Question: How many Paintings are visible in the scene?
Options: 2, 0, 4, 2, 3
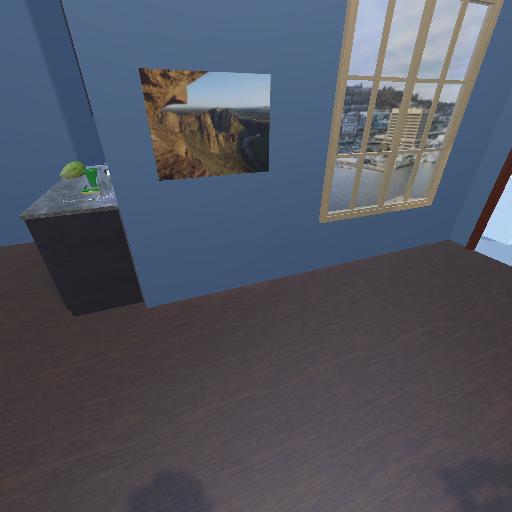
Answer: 2